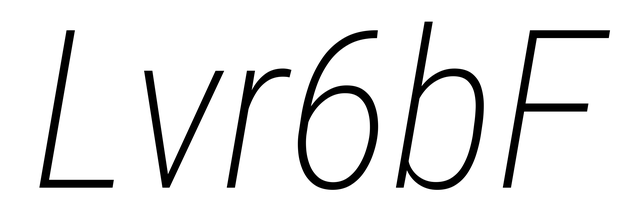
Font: Roboto-Italic_Condensed_ExtraLight_Italic